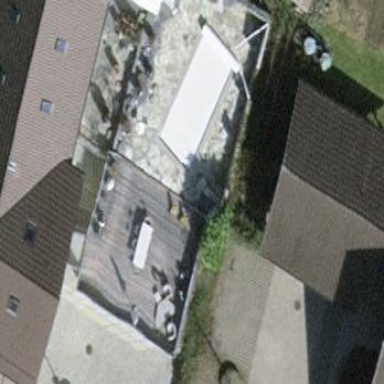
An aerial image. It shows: Garage.